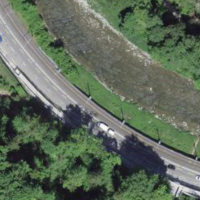
EUNIS habitat code: 15
Species observed at this site:
Silene dioica
Geum rivale